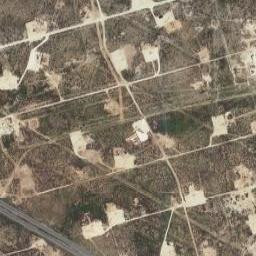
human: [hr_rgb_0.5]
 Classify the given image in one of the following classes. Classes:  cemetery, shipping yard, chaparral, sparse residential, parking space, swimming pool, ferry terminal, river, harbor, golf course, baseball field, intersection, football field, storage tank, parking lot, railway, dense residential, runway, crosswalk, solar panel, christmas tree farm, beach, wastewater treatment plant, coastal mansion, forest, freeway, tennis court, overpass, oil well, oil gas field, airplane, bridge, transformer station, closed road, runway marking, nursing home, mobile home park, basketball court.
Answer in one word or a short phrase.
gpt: oil gas field